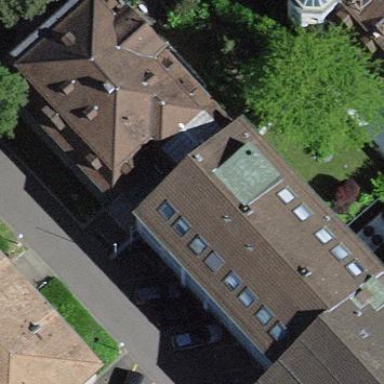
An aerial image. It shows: Hospital building.